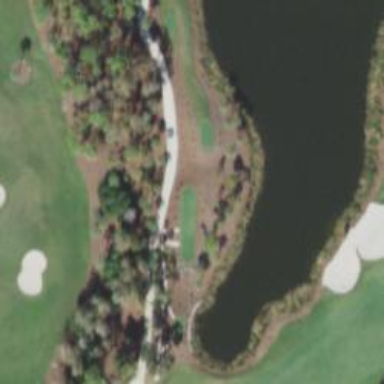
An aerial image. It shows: Path used for both walking and golf.